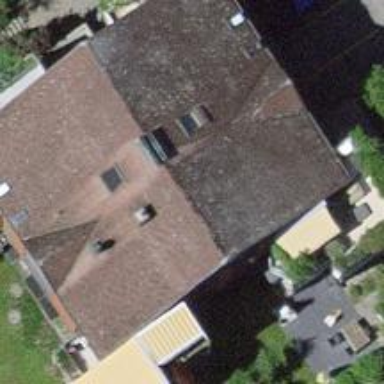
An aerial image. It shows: Residential building.